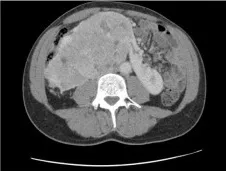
(B) An axial plane.
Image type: radiology (ct)